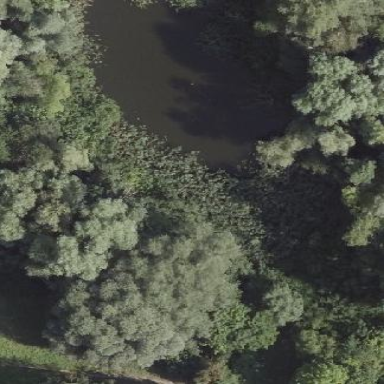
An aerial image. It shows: Peaceful pond surrounded by nature.